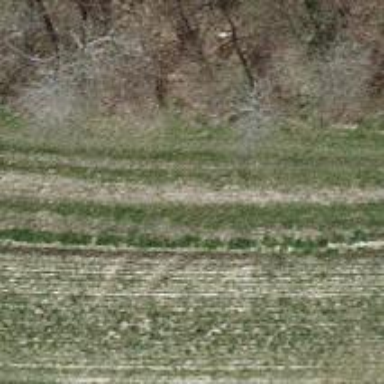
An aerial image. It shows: Grassy track with grade5 tracktype.